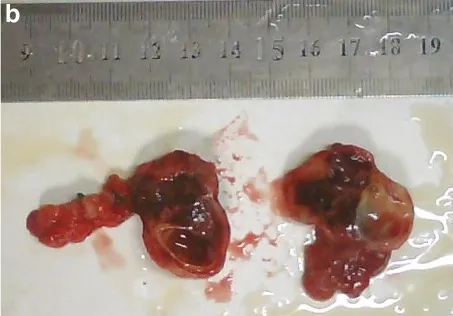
Gross examination of an SPT. Photograph of the.
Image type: medical_photograph (other_medical_photograph)